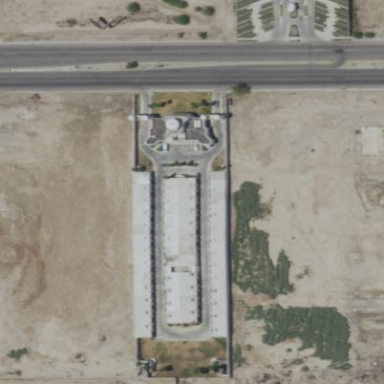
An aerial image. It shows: Love hotel building.